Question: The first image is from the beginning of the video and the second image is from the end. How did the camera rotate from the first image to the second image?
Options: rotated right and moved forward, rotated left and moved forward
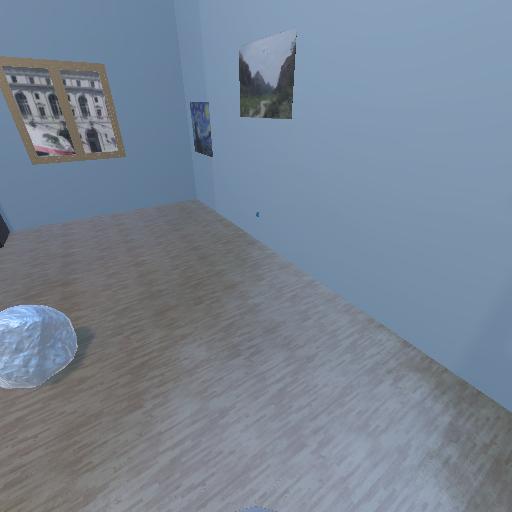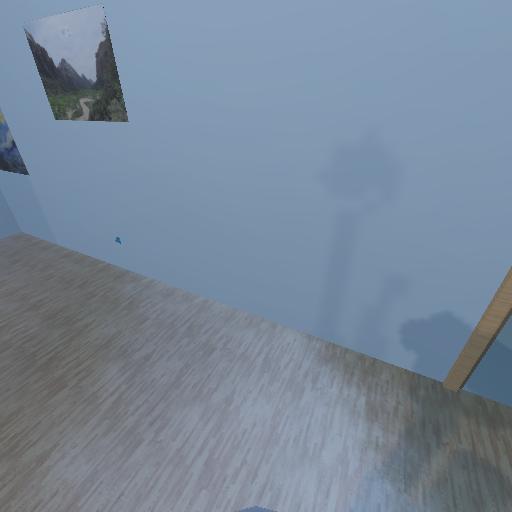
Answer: rotated right and moved forward